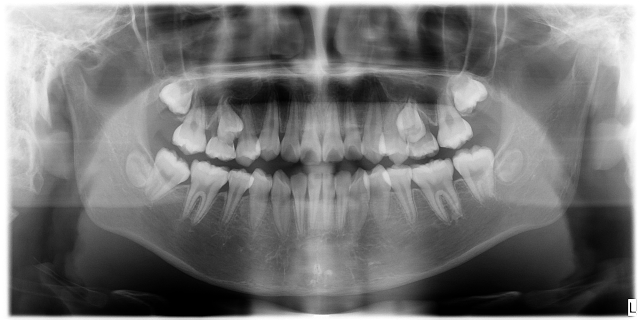
adult